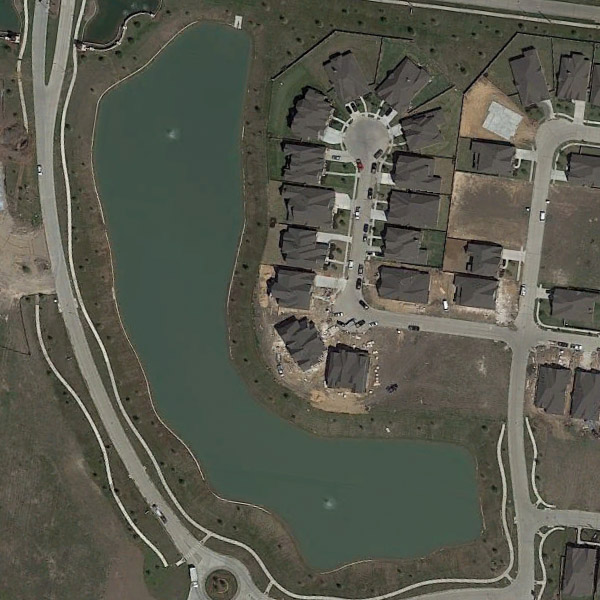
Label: Pond